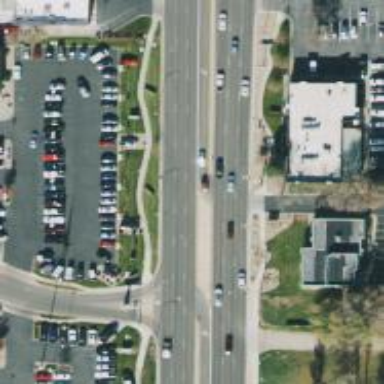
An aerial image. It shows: Primary link highway with asphalt surface.